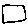
Label: square